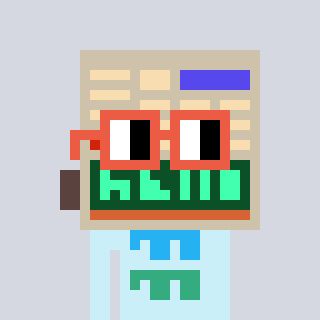
a pixel art character with square orange glasses, a calculator-shaped head and a cold-colored body on a cool background